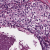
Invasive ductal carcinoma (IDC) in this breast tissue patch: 0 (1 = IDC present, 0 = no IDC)